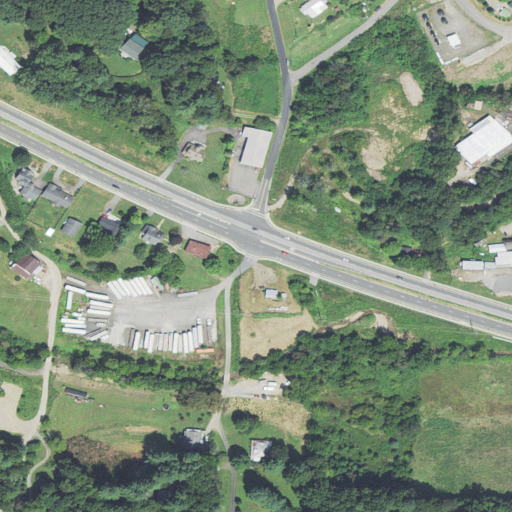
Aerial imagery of valley in North Carolina named Sugar Hollow containing pasture, open development, low intensity development, deciduous forest, medium intensity development, mixed forest, high intensity development, grassland, and barren land